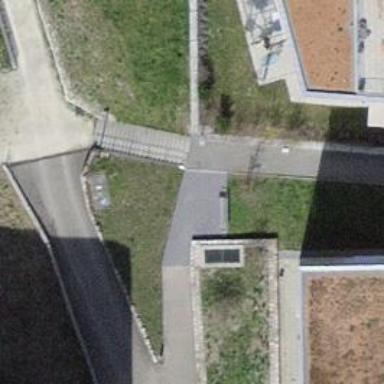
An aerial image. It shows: Bench.